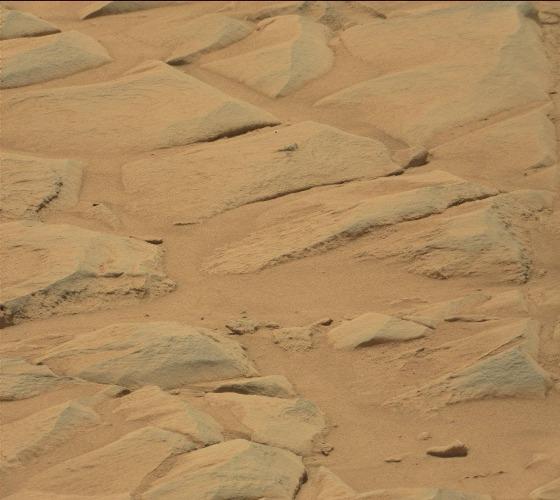
Terrain classes present: Bedrock, Gravel / Sand / Soil